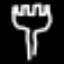
Label: fork